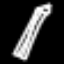
Label: pencil